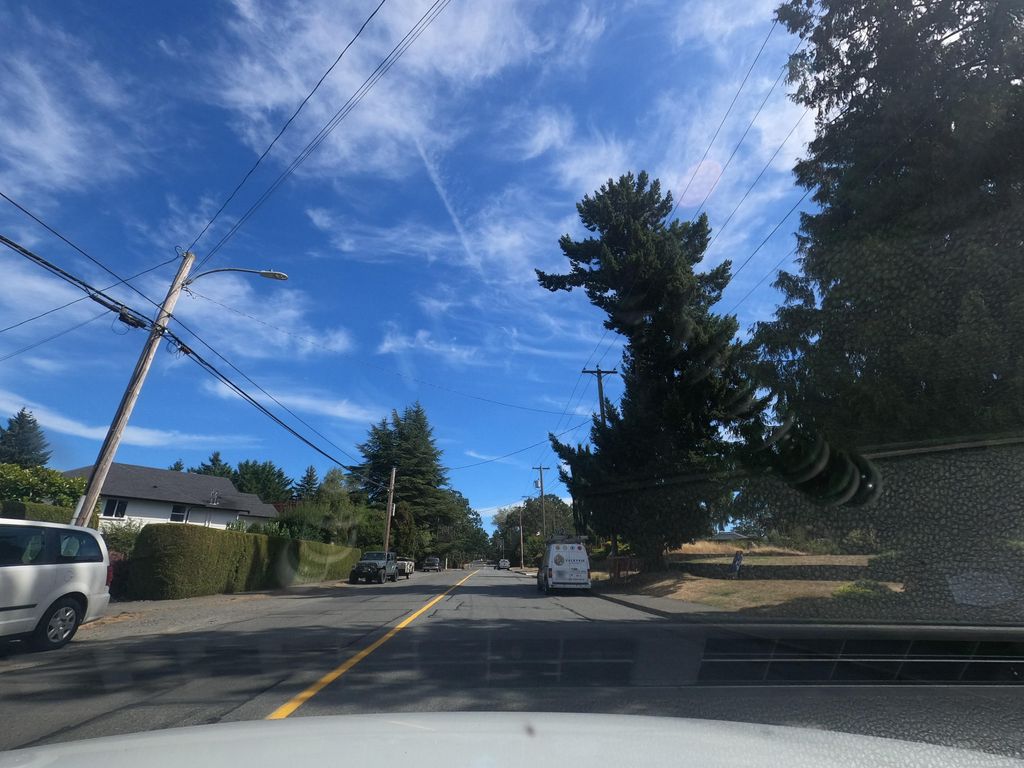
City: victoria